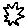
Label: star